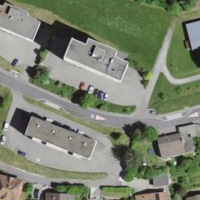
EUNIS habitat code: 54
Species observed at this site:
Levisticum officinale
Tanacetum vulgare
Lamium galeobdolon